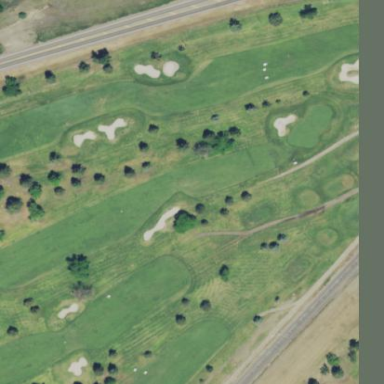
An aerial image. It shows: Well-maintained grassy area known as the fairway on golf course.